Question: There are two classes of two-dimensional shape that use probability density functions:

I have to choose function of probability density so the classes are inseparable, sum1 and sum2 are not allowed to be equal and their mean value vectors are not the same. I am not allowed to use scikit or any other library except numpy and pyplot. How do I start? First task is to generate 700 random specimens and show them in 2D space (pyplot) in different colors. I don't know where to start.
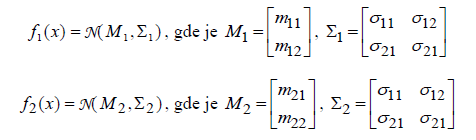
Answer: First i think its important to understand the Gaussian random distributions your using. Here M would be the mean value and "sum" is the covariance matrix sigma. If those terms are not familiar to you <URL>
Here is a little code snipplet to get you started:
'''
import numpy as np
import matplotlib.pyplot as plt
mu = [1, 0]
sigma = [[1, 0],[0, 5]]
f1_rand_samples = np.random.multivariate_normal(mu, sigma, 700).T
print(f1_rand_samples)
plt.plot(f1_rand_samples[0,:], f1_rand_samples[1,:], 'x')
plt.axis('equal')
plt.show()
'''
For the further programming i suggest checking out the numpy and matplotlib documentation online. just search for it and I'm sure you will find it.
After looking at the plot in the code example and understanding normal distributions your task should then not be too hard.